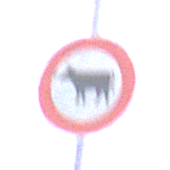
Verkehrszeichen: VerbotViehtrieb
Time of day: MorningAfternoon
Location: Outdoor (Suburban)
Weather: Overcast
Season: NotSpecified
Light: Natural